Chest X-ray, AP view. Patient: 32 years old, sex F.
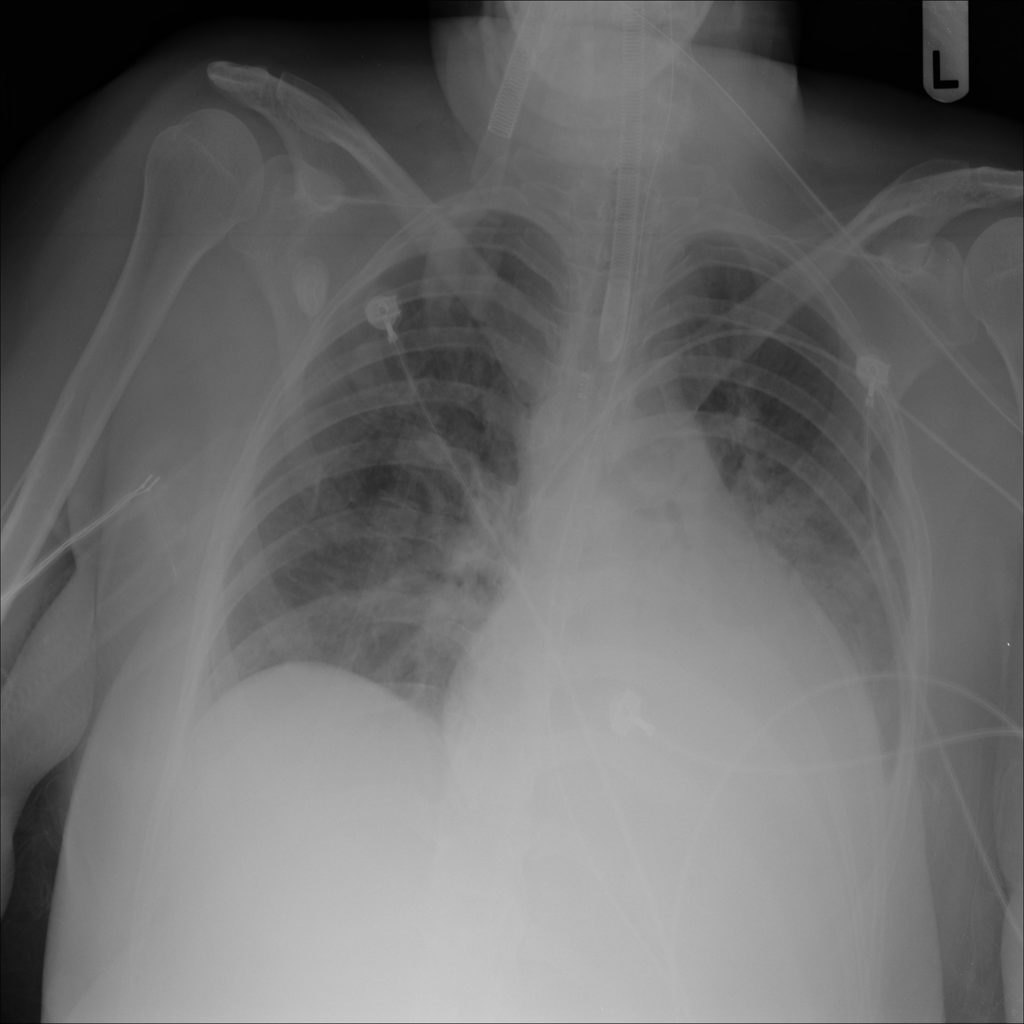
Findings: Consolidation, Infiltration